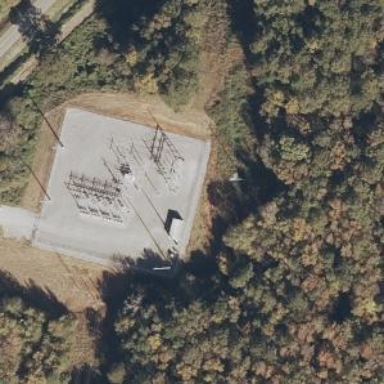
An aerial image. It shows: There is distribution substation enclosed by fence.